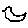
Label: bird